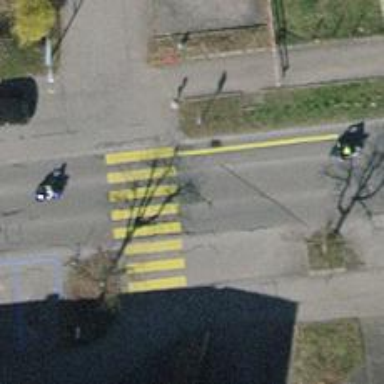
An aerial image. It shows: Uncontrolled zebra crossing on the road.